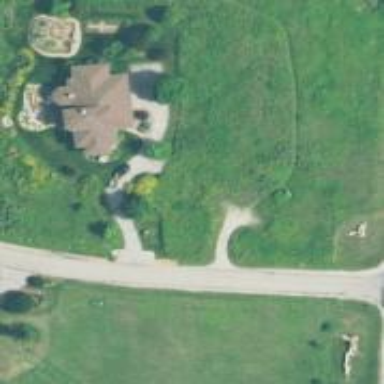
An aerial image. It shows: Driveway.